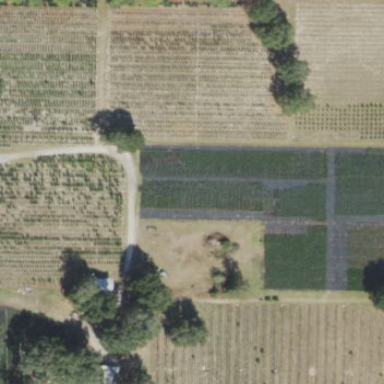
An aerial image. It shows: Plant nursery cultivating trees.